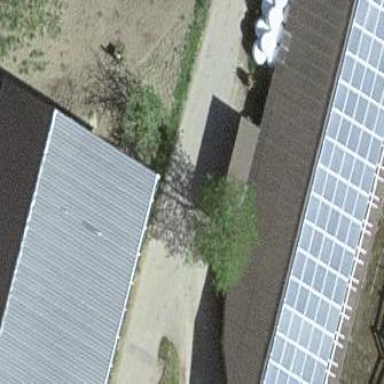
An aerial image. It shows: Farm auxiliary building.